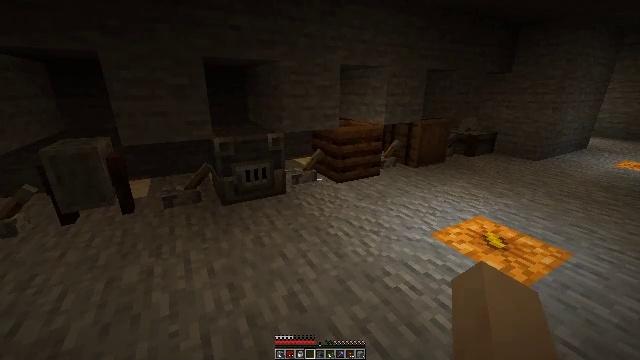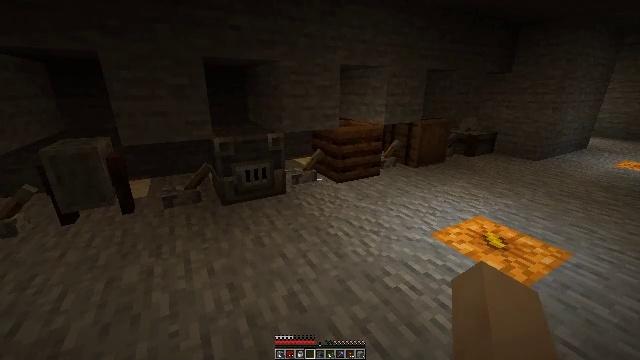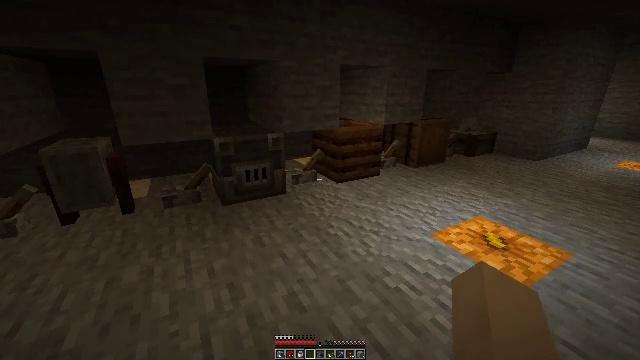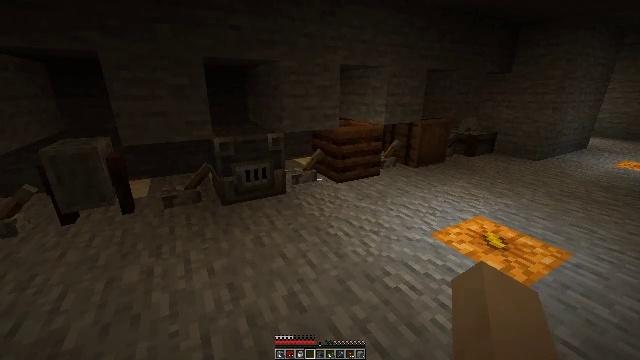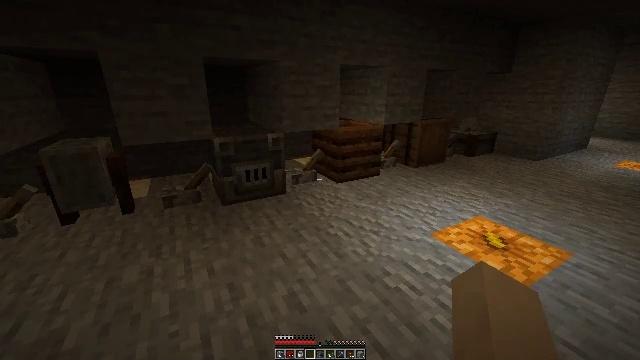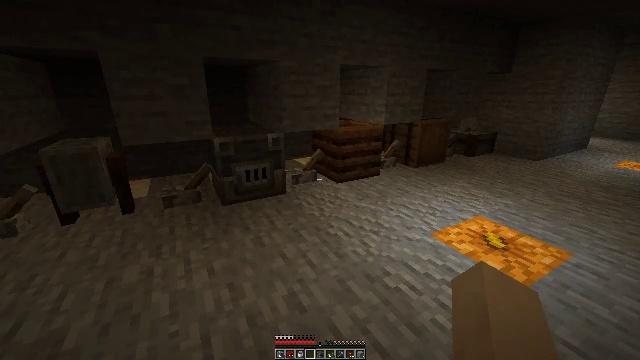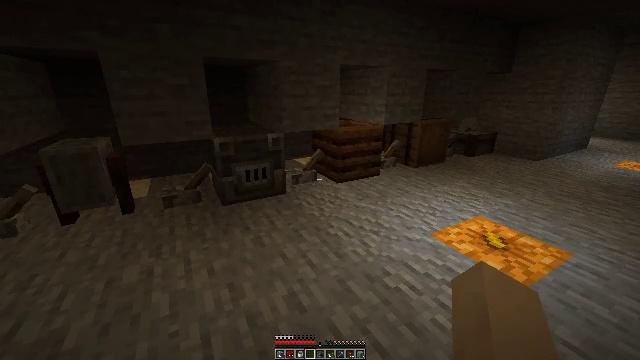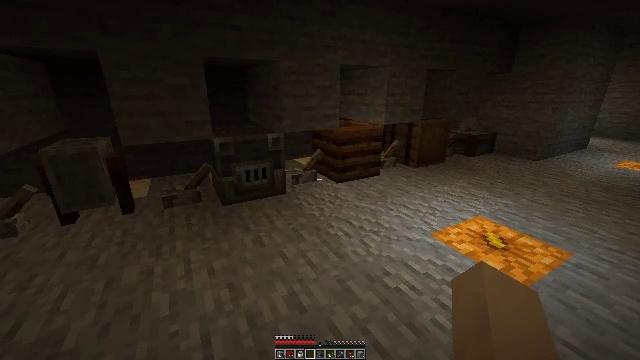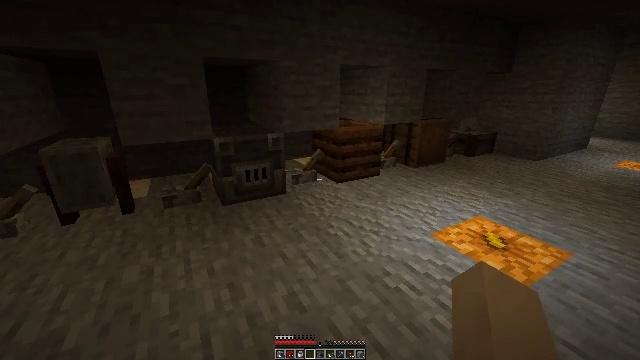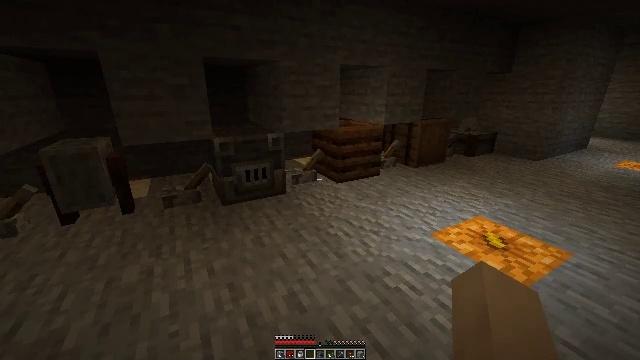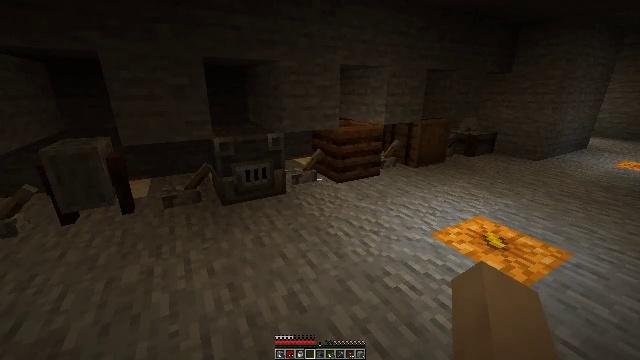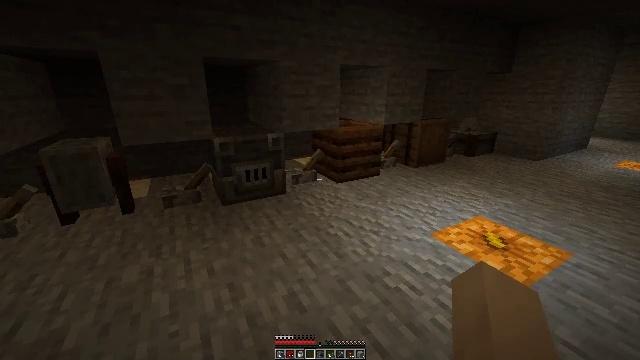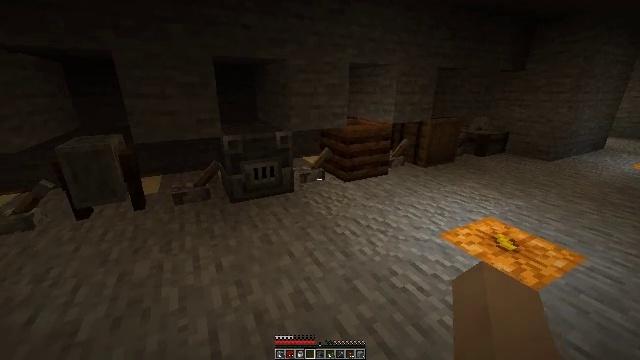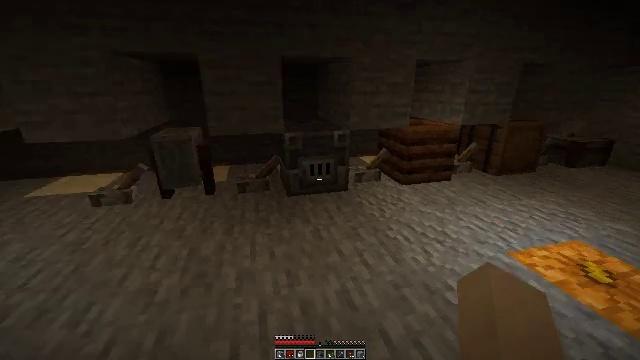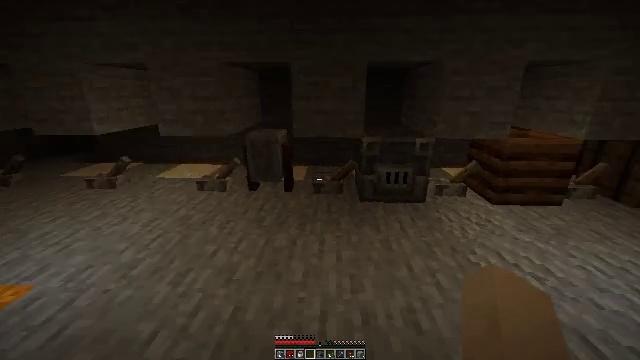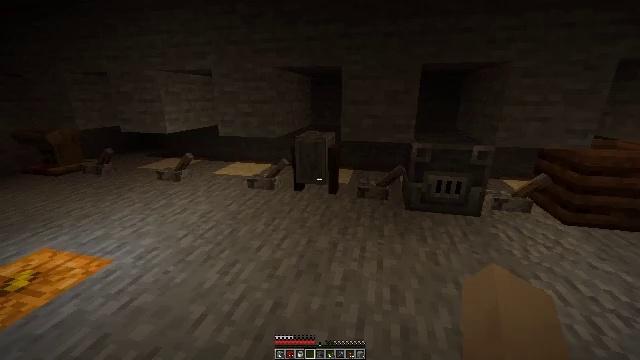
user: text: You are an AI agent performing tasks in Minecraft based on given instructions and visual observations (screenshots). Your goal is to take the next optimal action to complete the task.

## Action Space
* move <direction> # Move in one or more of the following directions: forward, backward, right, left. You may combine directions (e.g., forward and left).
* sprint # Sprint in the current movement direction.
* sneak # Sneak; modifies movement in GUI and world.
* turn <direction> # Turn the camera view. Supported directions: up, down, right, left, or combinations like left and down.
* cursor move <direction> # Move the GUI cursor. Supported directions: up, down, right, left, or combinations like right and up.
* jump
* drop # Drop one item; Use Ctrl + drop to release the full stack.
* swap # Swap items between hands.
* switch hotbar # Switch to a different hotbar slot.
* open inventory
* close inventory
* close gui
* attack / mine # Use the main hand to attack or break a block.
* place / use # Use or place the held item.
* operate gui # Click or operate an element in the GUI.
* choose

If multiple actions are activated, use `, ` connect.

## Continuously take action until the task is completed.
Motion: motion action
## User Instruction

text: Retrieve the brewing stand by breaking it.
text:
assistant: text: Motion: no_op
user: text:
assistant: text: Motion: no_op
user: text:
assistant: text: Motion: no_op
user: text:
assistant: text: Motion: no_op
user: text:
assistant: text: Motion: no_op
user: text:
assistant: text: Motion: no_op
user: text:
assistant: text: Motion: no_op
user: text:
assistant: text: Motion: no_op
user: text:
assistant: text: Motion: no_op
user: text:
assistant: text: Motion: no_op
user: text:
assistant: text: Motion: no_op
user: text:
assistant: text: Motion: turn left
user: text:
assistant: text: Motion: turn left
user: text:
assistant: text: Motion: turn left and up
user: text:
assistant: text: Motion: turn left
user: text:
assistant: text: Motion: turn left
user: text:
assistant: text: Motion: no_op
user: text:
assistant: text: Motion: no_op
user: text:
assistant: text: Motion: no_op
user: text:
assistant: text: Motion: no_op
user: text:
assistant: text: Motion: no_op
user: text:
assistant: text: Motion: move forward, turn right
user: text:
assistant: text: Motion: move forward, turn right and down
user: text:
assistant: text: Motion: move forward, turn right and down
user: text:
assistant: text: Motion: move forward, sprint, turn right
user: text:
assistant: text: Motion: move forward, sprint
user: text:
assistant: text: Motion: move forward, sprint, turn right
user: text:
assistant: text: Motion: move forward, turn right and down
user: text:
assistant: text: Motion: move forward
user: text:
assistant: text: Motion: move forward